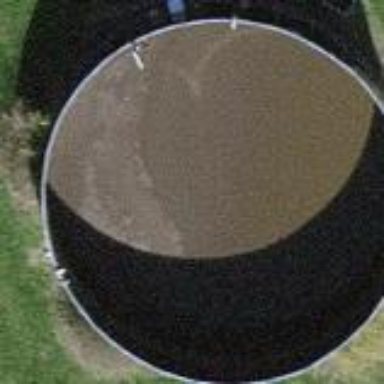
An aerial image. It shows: Storage tank with man-made structure.